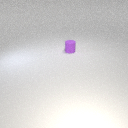
small purple rubber cylinder